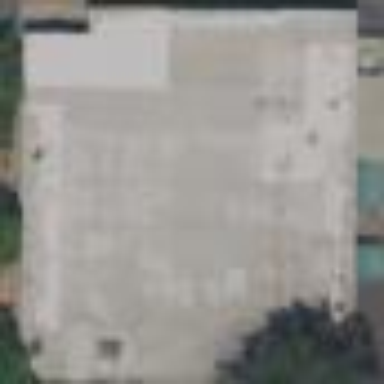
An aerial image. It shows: Supermarket located in building.